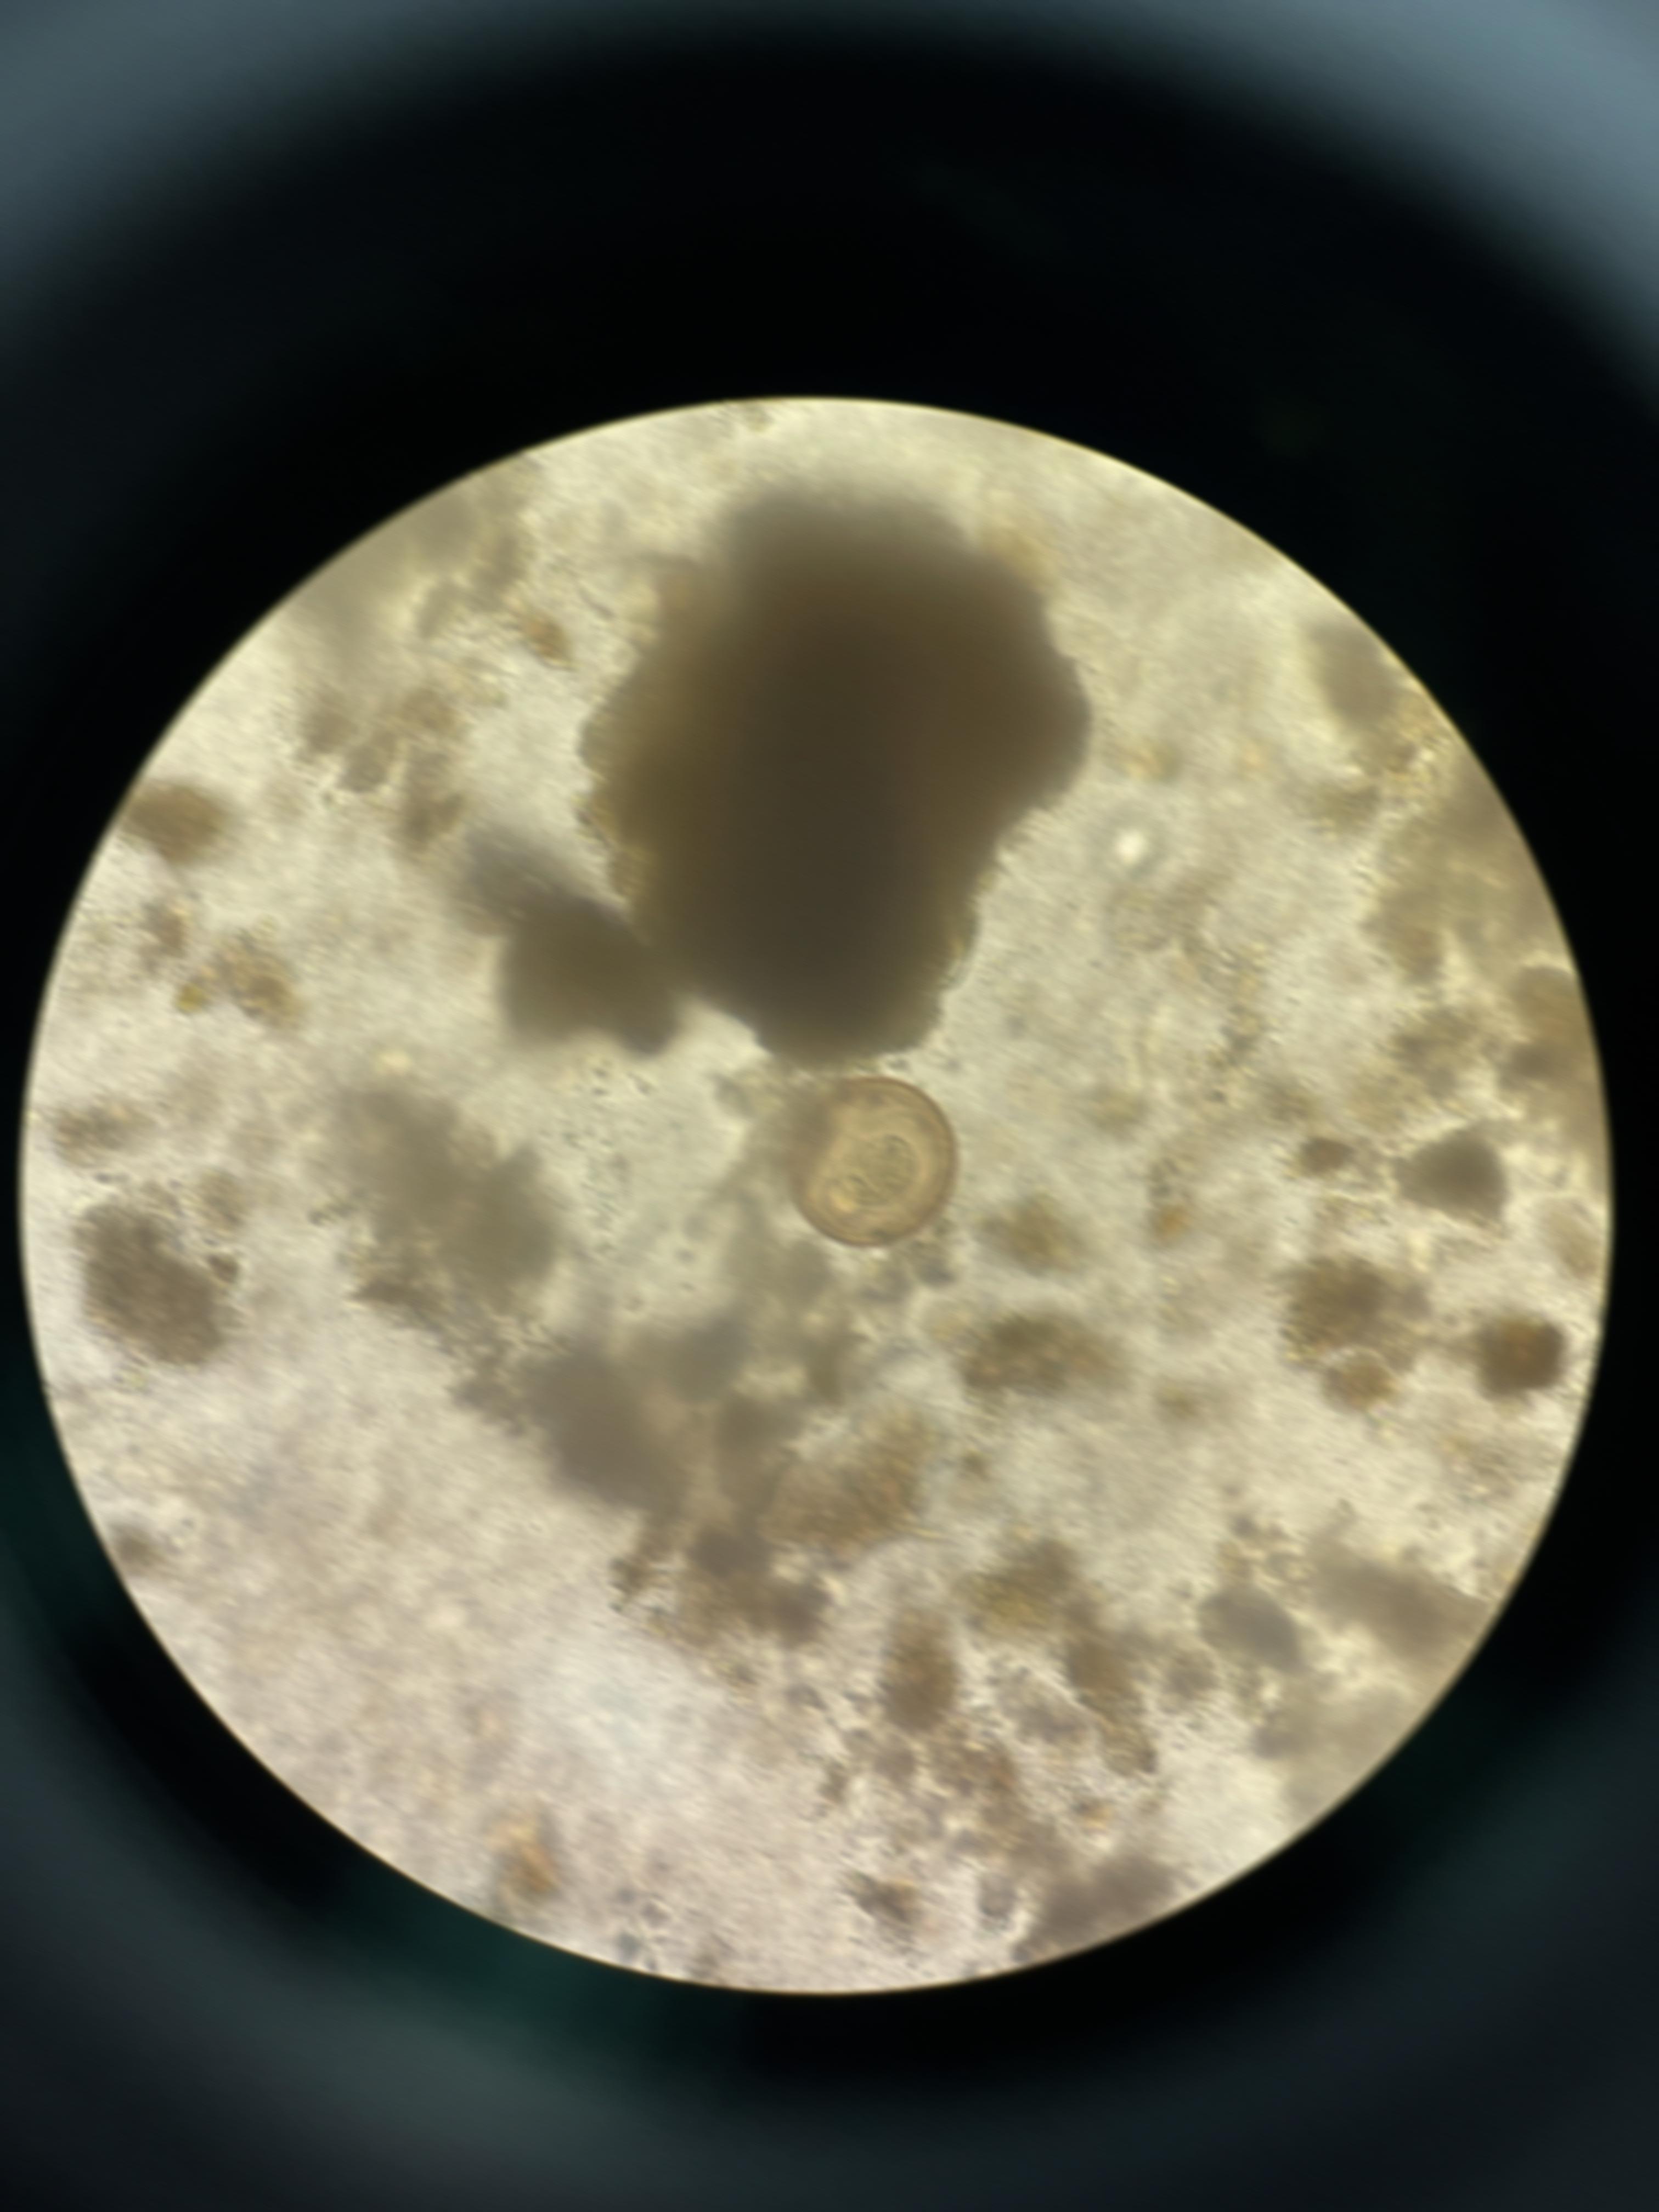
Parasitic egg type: Hymenolepis diminuta